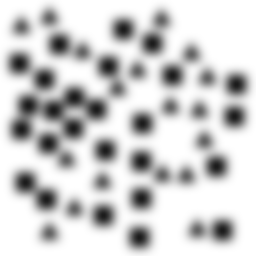
Squares: 26
Triangles: 18
Stars: 0
Total shapes: 44